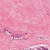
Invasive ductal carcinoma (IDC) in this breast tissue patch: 0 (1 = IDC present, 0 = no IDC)